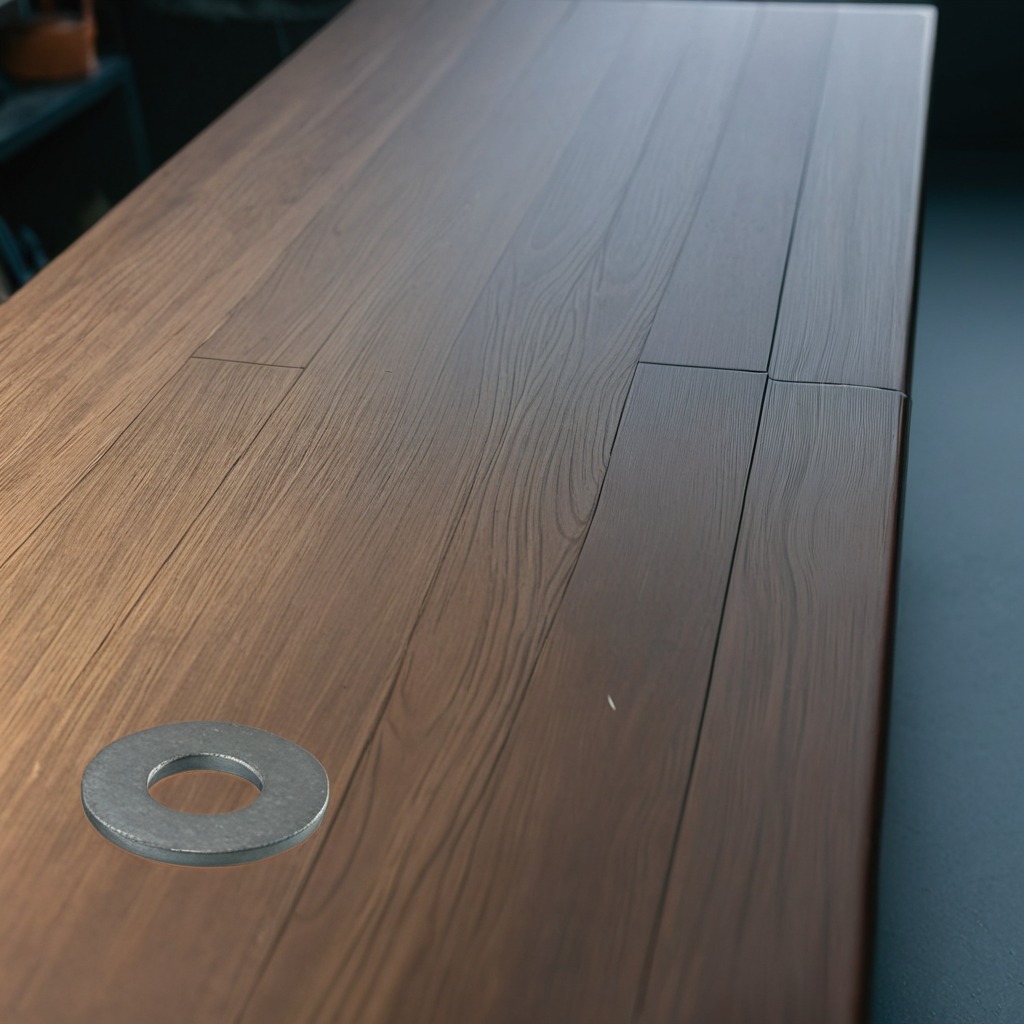
A flat metal washer lies on a table with faint burn marks in a small garage at twilight.